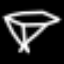
Label: diamond